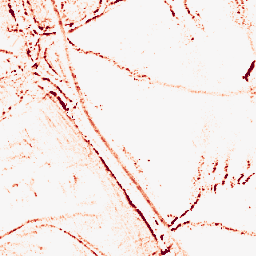
Category: morphological
Decomposition family: morphological_ellipse
Decomposition parameters: operation: opening
width: 5
height: 5
Upsampling method: sinc_hamming
Upsampling parameters: scale: 2
kernel_size: 4
Upsampling scale: 2